Question: I've used JQuery UI Selectable with a table, when I use multi selection with Ctrl I have the following problem:

How could I prevent the orginal selection in HTML in the table with keeping JQuery functionality?
I've already tried using 'user-select: none;' for the table but it hasn't worked!
Any help!
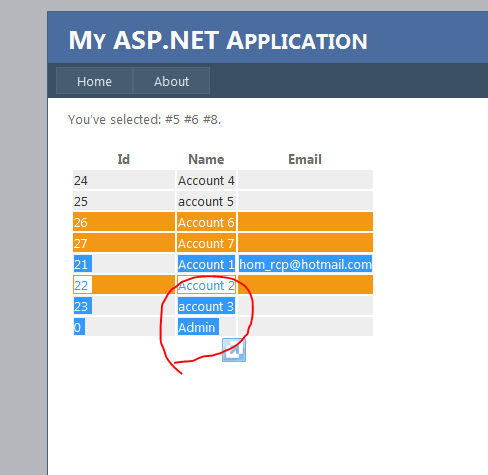
Answer: For a fully cross-browser-compatible solution, feel free to use <URL>
But you could use it like this:
'''
$('table').noSelect();
'''